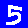
Digit: 5